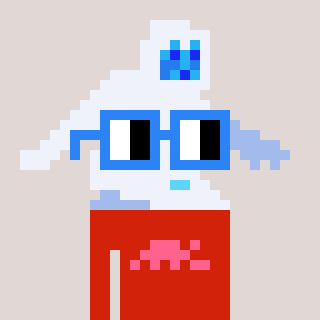
a pixel art character with square blue glasses, a yeti-shaped head and a red-colored body on a warm background